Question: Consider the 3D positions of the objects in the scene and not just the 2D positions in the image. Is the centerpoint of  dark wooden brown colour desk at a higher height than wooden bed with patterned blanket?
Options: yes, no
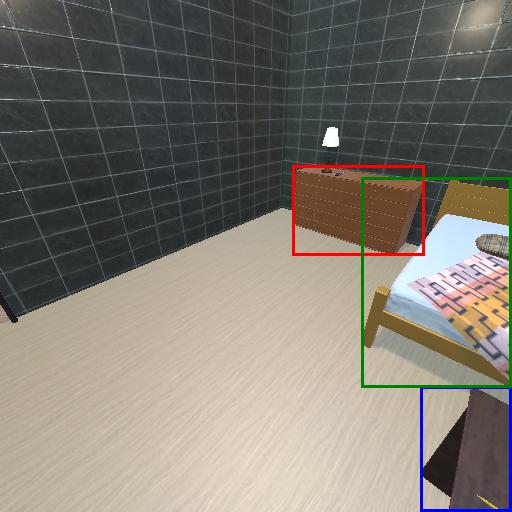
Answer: yes